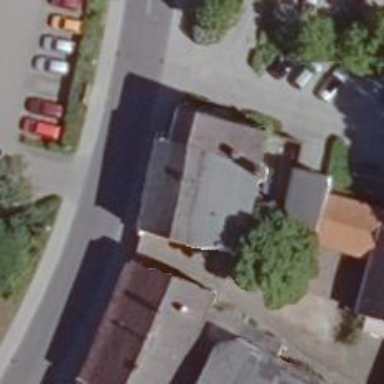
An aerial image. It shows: Bakery.